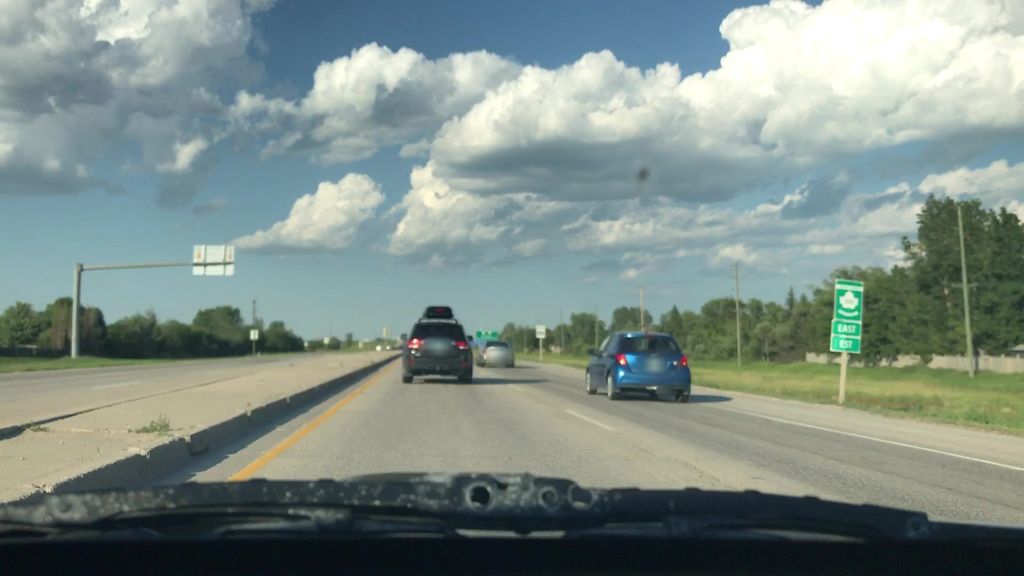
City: winnipeg